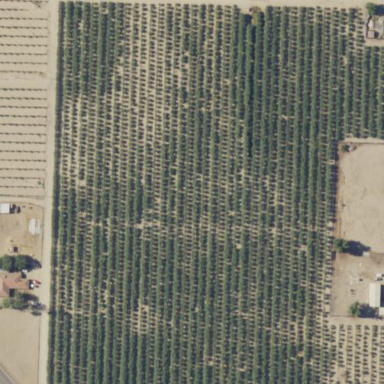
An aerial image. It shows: Vineyard with grape crops.